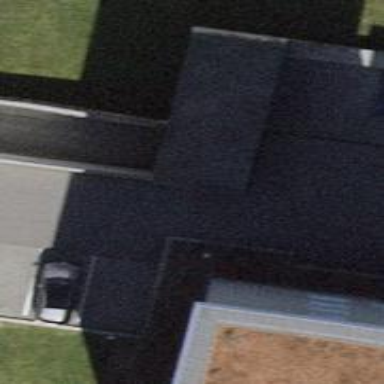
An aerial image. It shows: Parking entrance.